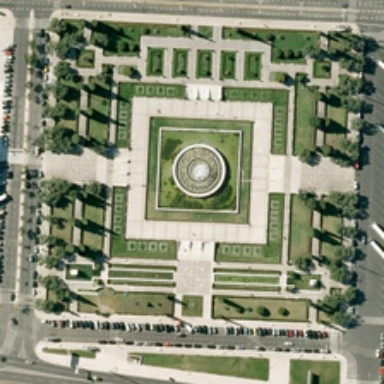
Roads and trees are arranged in a rectangle .